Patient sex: M
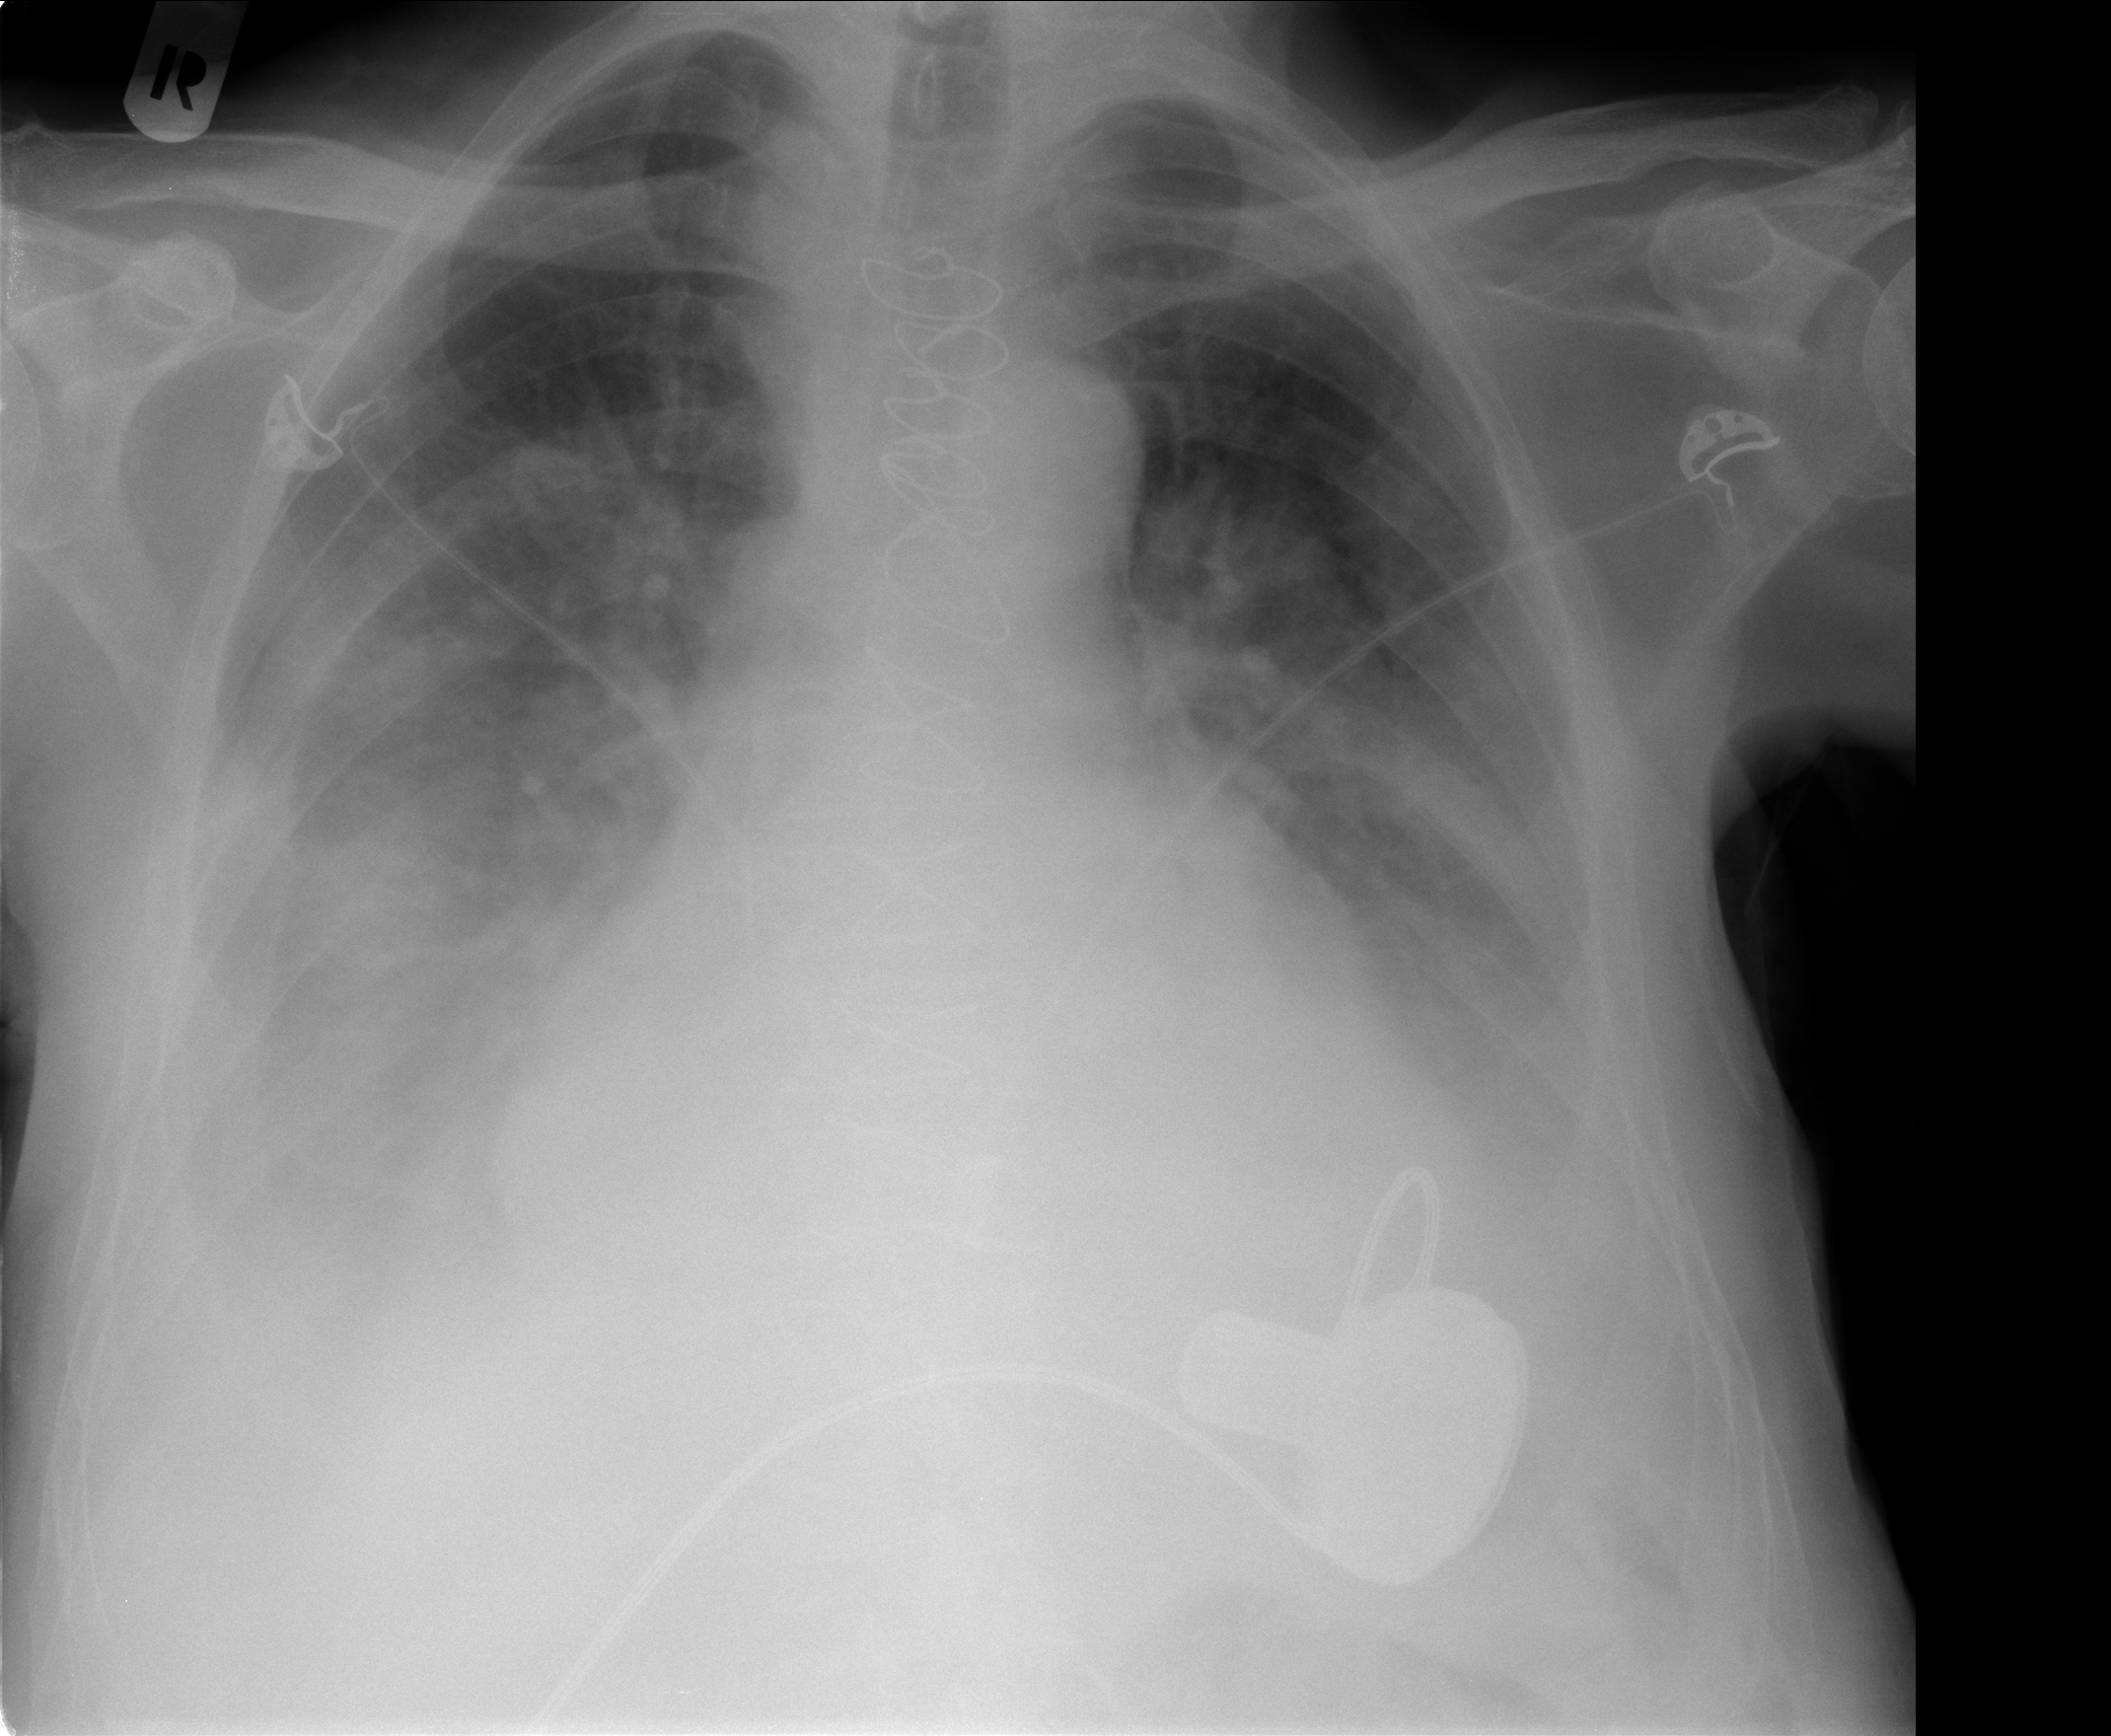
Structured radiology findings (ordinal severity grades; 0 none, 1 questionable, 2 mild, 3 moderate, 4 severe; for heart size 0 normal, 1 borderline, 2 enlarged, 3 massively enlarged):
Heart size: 3
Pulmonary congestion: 2
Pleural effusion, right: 3
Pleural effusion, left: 3
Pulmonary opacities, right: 0
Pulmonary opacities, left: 0
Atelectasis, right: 2
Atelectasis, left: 2